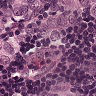
Metastatic tissue present: yes